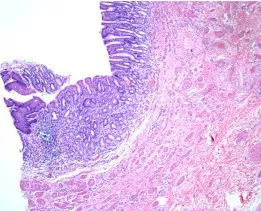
Pathology report.
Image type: pathology (h&e)